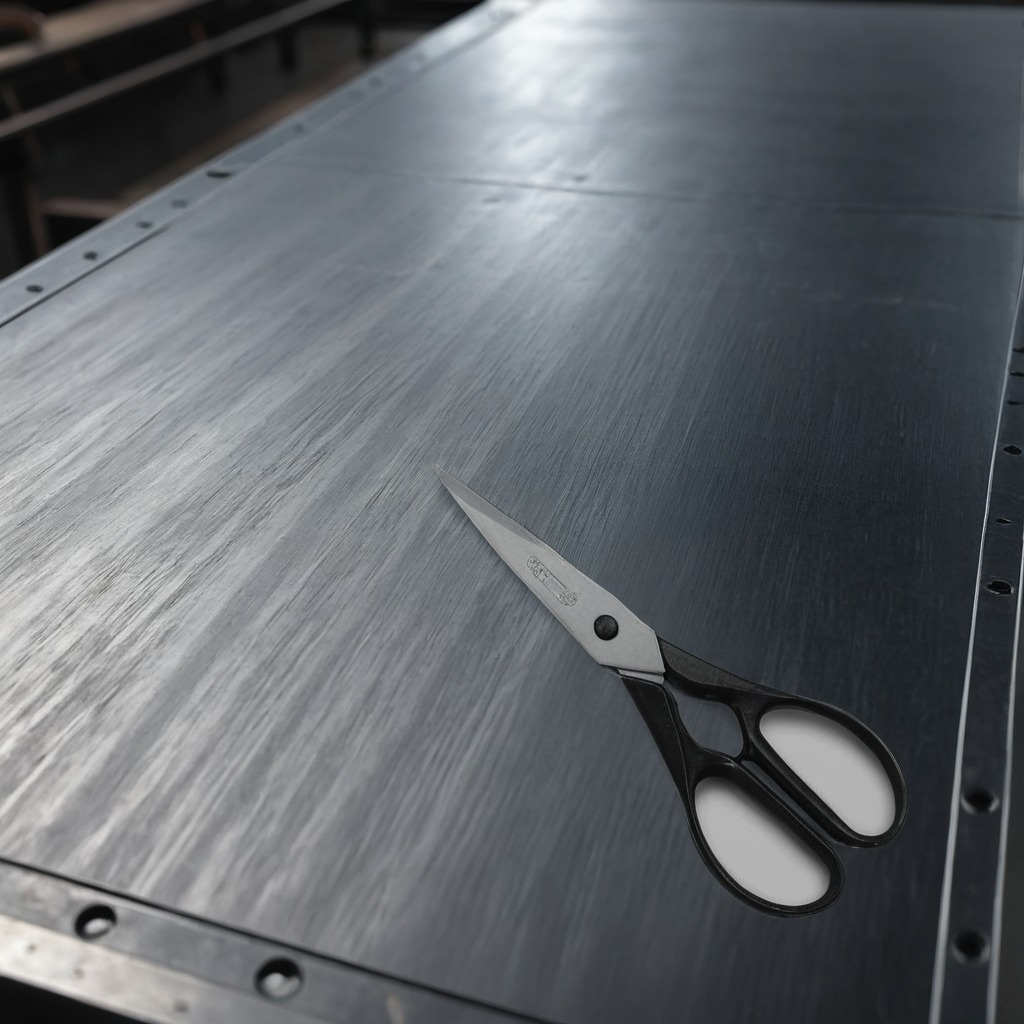
A scissor lying on a cold steel table in a mining workshop gritty textures